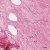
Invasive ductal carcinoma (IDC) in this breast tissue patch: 0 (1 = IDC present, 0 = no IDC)